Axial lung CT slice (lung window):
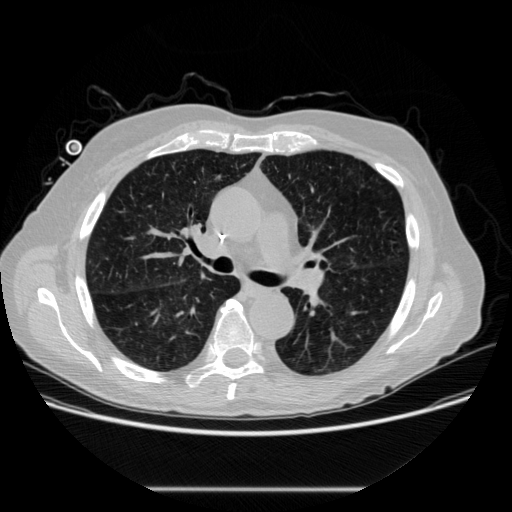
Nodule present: no